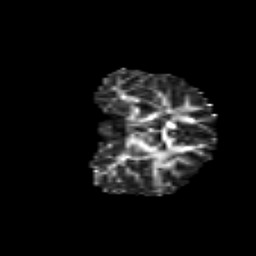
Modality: FA
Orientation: coronal
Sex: female
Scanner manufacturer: siemens
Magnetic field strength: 3 T
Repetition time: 5 s
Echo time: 0.071 s